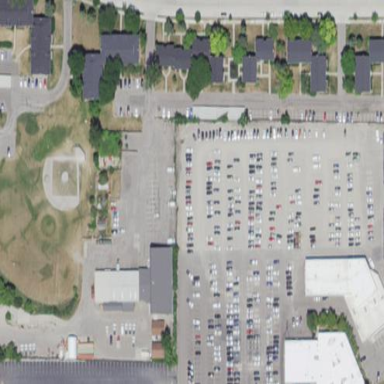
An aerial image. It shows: Parking area.